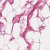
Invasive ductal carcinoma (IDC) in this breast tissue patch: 0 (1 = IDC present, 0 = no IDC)